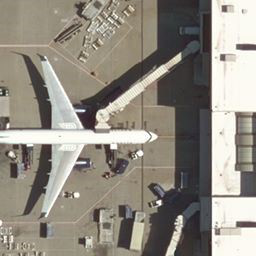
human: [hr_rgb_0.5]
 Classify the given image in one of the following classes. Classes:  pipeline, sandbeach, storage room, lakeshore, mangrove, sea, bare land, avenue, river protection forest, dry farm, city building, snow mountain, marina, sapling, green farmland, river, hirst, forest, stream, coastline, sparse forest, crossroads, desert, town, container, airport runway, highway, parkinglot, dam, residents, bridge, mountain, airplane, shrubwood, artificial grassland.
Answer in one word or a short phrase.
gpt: airplane